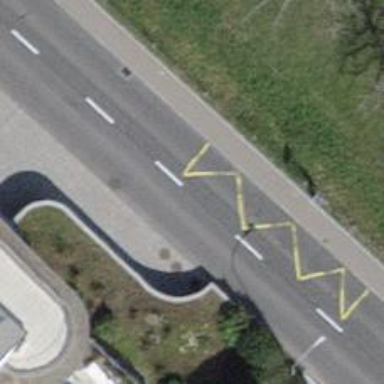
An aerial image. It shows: Bus stop equipped with public transport stop position.